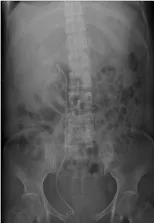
The abdominal KUB film after right ureteral stent placement.
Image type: radiology (x_ray)